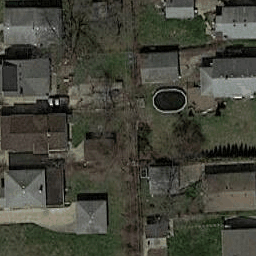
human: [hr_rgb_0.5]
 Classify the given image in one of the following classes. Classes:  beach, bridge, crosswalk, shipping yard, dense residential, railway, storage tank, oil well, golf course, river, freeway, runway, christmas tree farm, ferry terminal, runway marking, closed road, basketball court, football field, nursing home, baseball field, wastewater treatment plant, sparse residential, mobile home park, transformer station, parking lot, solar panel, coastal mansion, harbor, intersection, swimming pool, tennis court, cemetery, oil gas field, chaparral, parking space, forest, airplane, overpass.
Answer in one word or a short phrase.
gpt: dense residential